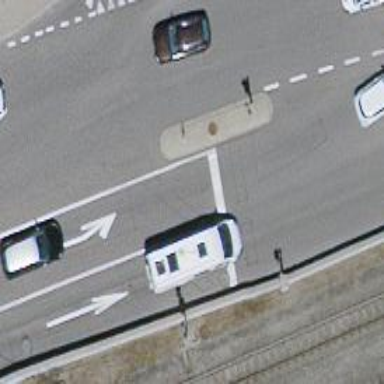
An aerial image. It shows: Road with traffic signals.